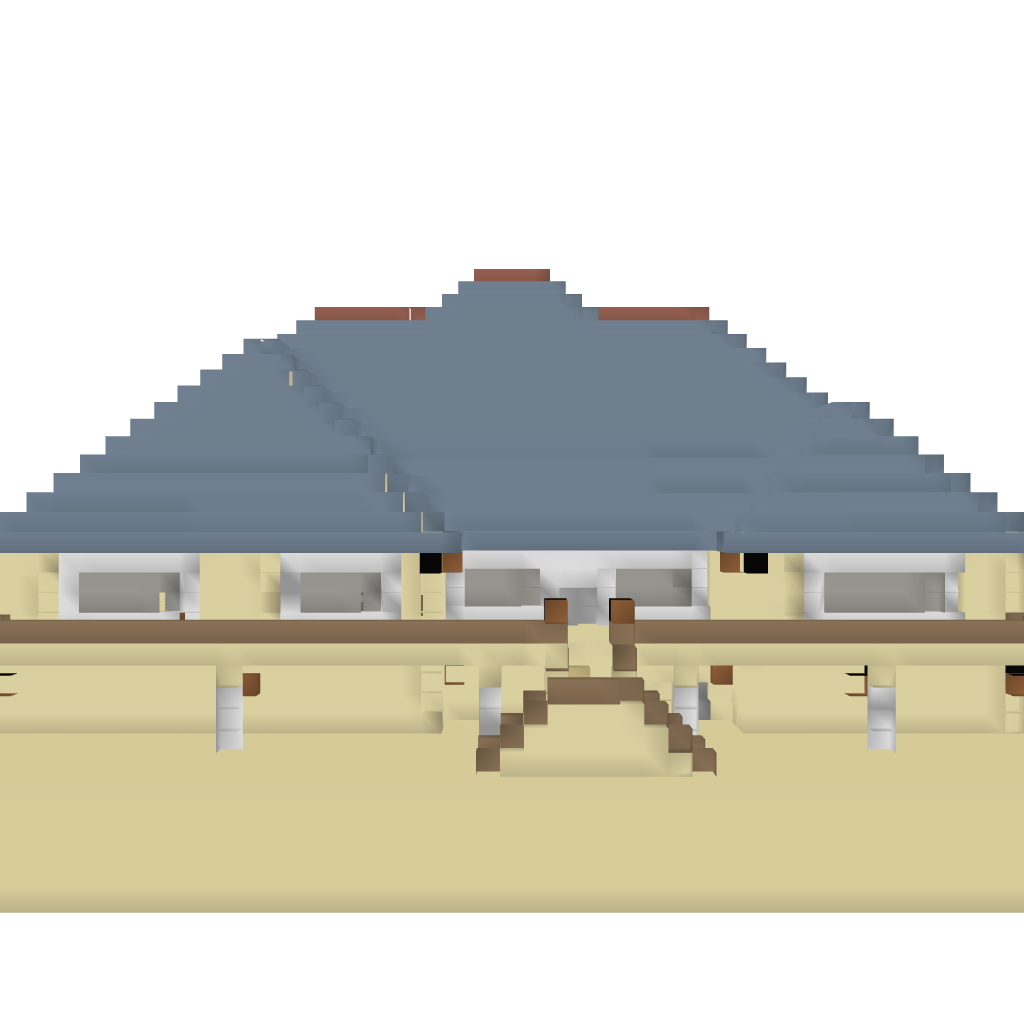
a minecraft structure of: My Villa